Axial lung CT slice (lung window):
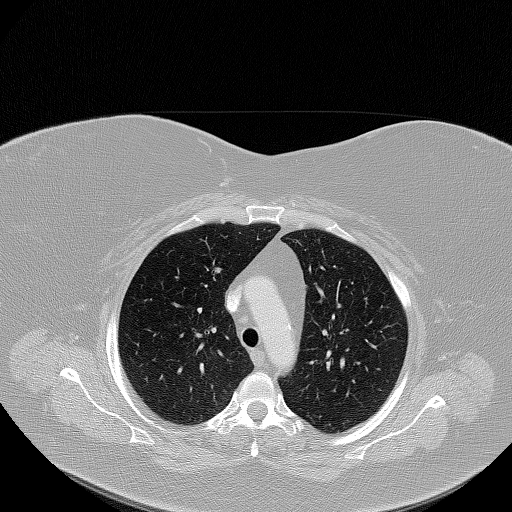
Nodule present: no